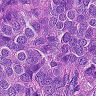
Metastatic tissue present: yes